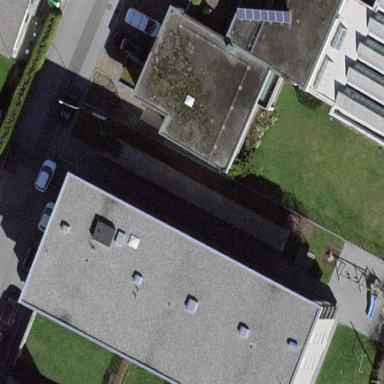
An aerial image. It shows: Image showing building with apartments.